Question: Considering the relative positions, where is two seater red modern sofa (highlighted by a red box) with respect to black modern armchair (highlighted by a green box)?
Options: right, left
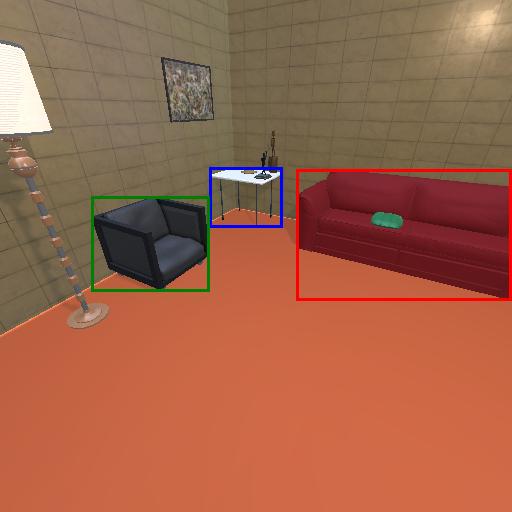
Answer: right